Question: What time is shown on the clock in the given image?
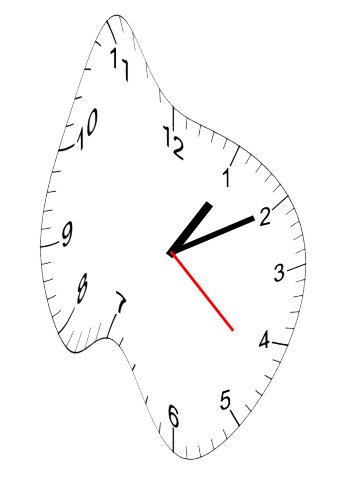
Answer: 01:10:22